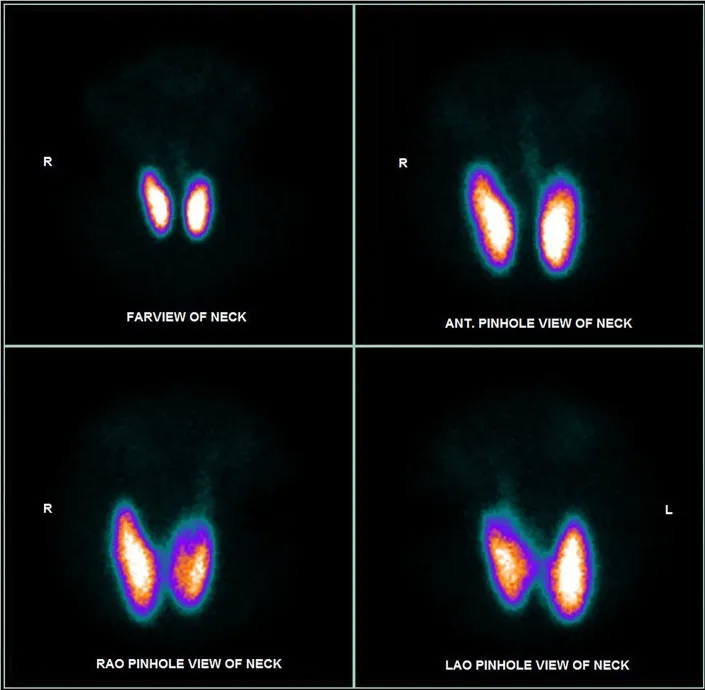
Thyroid ultrasonography at the diagnosis of Graves' disease of our patient (left panel: both lobes without Doppler; mid panel: right lobe with Doppler; right panel: left lobe with Doppler).
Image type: radiology (ultrasound)